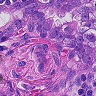
Metastatic tissue present: yes